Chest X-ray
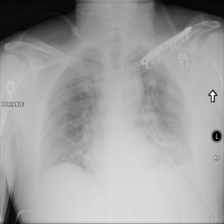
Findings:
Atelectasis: negative
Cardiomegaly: negative
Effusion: negative
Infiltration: negative
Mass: negative
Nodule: negative
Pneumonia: negative
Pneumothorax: negative
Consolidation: positive
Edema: negative
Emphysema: negative
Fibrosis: negative
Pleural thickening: negative
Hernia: negative